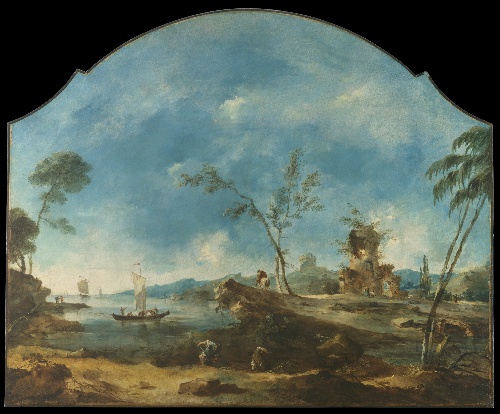
Title: Fantastic Landscape
Artist: Francesco Guardi
Artist bio: Italian, Venice 1712–1793 Venice
Date: ca. 1765
Object type: Painting
Classification: Paintings
Medium: Oil on canvas
Dimensions: Irregular, 61 1/4 x 74 1/2 in. (155.6 x 189.2 cm)
Department: European Paintings
Credit line: Gift of Julia A. Berwind, 1953
Accession year: 1953
Repository: Metropolitan Museum of Art, New York, NY
Tags: Landscapes|Boats